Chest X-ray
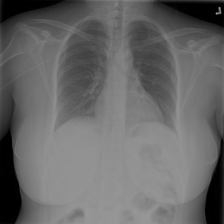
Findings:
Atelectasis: negative
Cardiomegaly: negative
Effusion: negative
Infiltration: positive
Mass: negative
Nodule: negative
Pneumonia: negative
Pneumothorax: negative
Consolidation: negative
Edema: negative
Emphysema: negative
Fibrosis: negative
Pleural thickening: negative
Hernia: negative